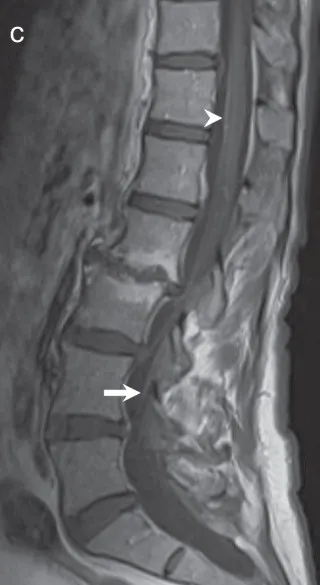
MRI brain and spine, 12 months following treatment with olaparib. Arrows). Linear enhancement adjacent to the right seventh-eighth cranial nerve complex was consistent with a vascular loop.
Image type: radiology (mri)